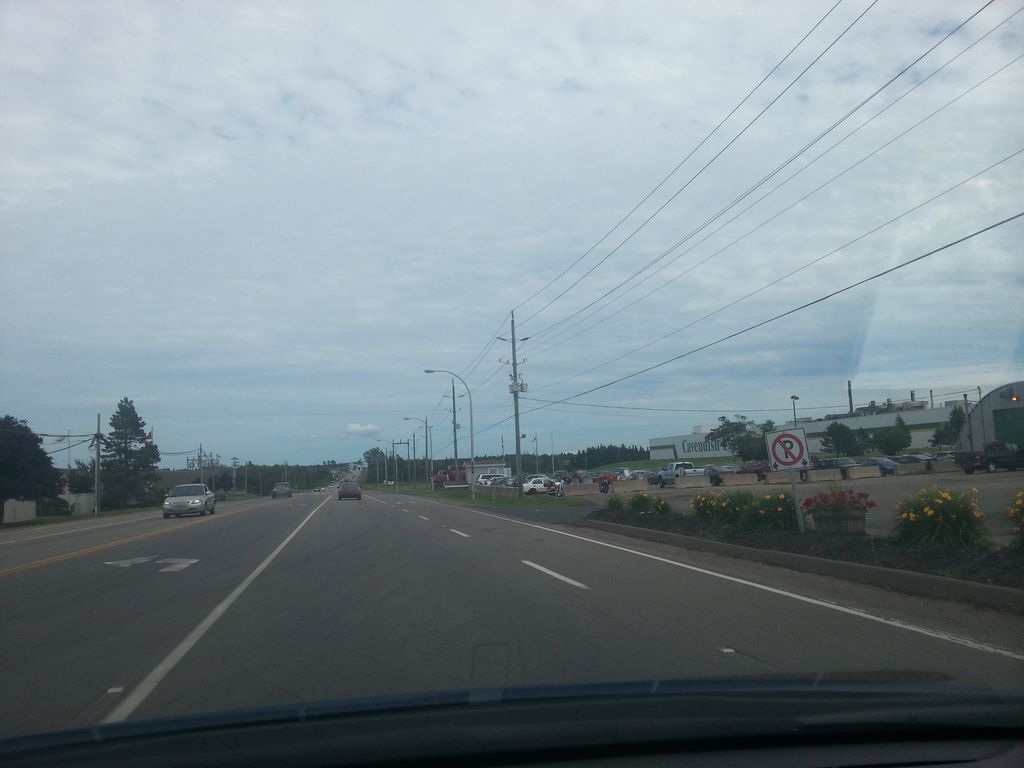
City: charlottetown